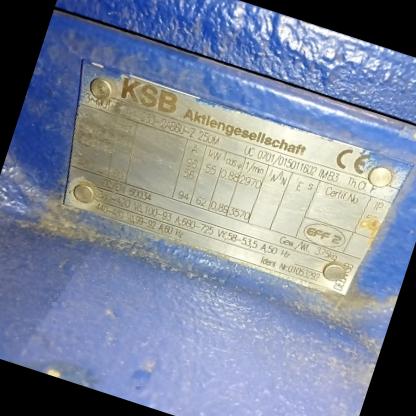
Klasa: tabliczka-znamionowa